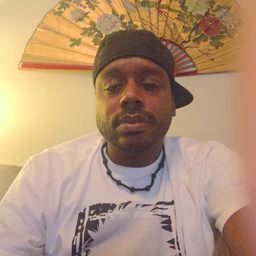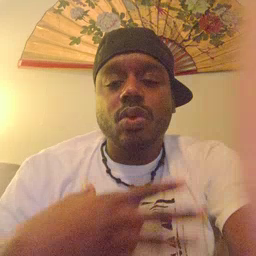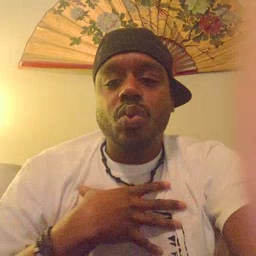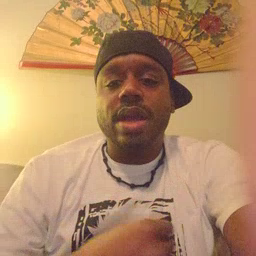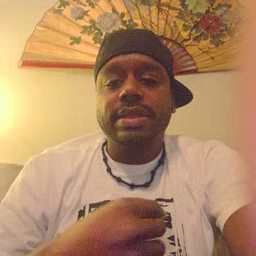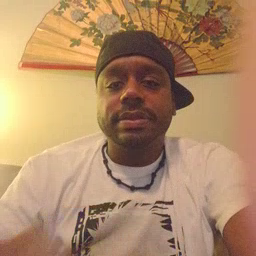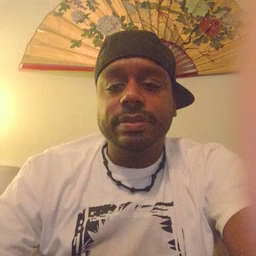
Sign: white